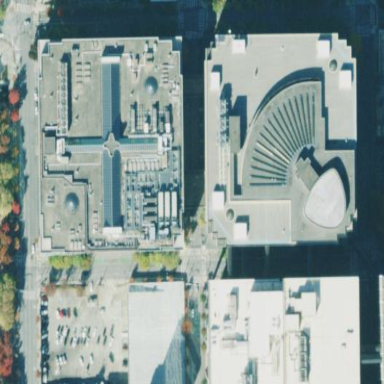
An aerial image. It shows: Marketplace building.